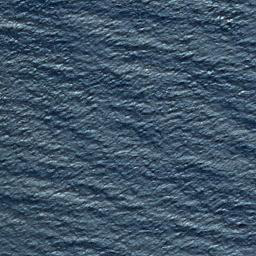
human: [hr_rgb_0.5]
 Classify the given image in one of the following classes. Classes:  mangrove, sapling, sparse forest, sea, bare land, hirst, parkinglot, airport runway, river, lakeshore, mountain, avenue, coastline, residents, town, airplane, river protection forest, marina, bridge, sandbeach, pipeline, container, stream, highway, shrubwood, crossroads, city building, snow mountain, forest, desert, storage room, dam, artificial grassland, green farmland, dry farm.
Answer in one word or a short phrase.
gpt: sea